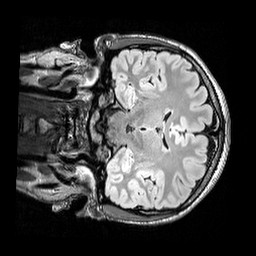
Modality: FLAIR
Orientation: coronal
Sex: male
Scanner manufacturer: siemens
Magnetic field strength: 3 T
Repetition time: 5 s
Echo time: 0.395 s